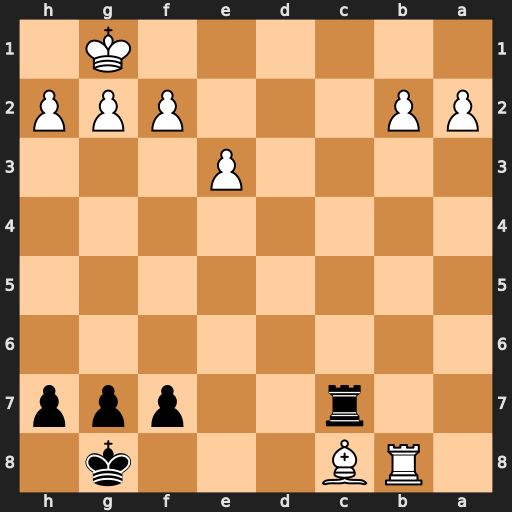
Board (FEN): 1RB3k1/2r2ppp/8/8/8/4P3/PP3PPP/6K1
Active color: b
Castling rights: -
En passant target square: -
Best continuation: Rc1#